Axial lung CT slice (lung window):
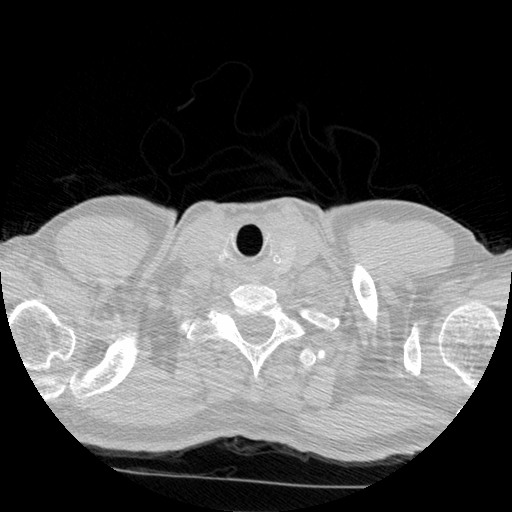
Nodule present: no